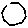
Label: hexagon